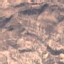
Label: HerbaceousVegetation